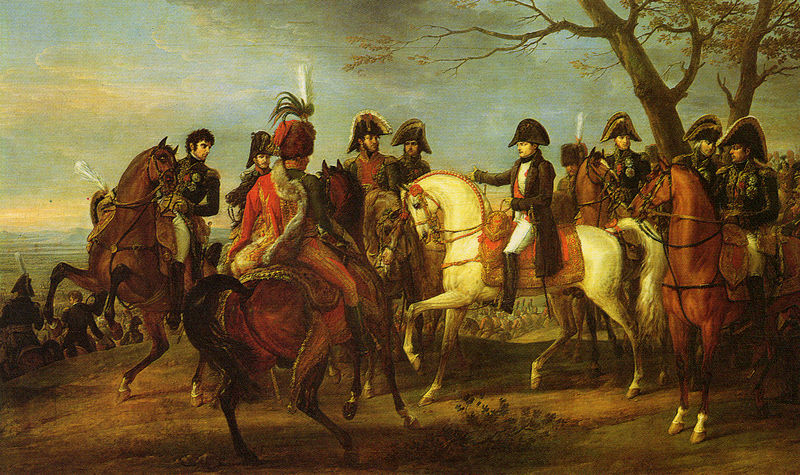
Titel: Napoleon donnant l'ordre avant la bataille d'Austerlitz. 2 decembre 1805, Napoleon gibt Anweisungen vor der Schlacht von Austerlitz
Künstler: Carle Vernet
Standort: Versailles
Institution: Musée National du Château de Versailles et de Trianon
Schlagwörter: baum, berg, blau, blätter, dunkel, gemälde, gruppe, himmel, kampf, laub, mann, schatten, umhang, weiß, wolken, bäume, gelb, grün, landschaft, menschen, ocker, äste, abend, bewegung, braun, frankreich, grau, hell, hut, hüte, licht, männer, paris, rücken, schwarz, szene, ölbild, gras, rot, tier, tiere, weg, wolke, beige, malerei, hose, federn, pelz, stehen, öl, ast, ebene, erde, ferne, gräser, halme, horizont, hügel, morgen, natur, weite, zweige, busch, sonne, boden, gold, mantel, realismus, pflanze, anhöhe, pferd, pferde, reiter, ausritt, federbusch, fell, hufe, ritt, sattel, schwanz, schweif, schärpe, zaumzeug, düster, naturalismus, rede, berge, sonnenlicht, herbst, romantik, franzosen, krieg, schlacht, historienbild, kaiser, soldaten, abendrot, abendstimmung, penis, gross, militär, säbel, uniform, uniformen, waffen, soldat, waffe, moskau, napoleon, degen, dreispitz, helm, koteletten, offizier, orden, stiefel, ritter, armee, heer, schimmel, hufen, kavalerie, kavallerie, ross, leder, begegnung, general, historienmalerei, zaunzeug, fernsicht, feldherr, lichtquelle, schweife, aufbruch, rösser, turban, generäle, chevaux, offiziere, abendlicht, aufbäumen, satteldecke, husaren, apparat, arbres, beratung, zeigegestus, bonaparte, kosaken, ungarn, bataille, schlachtengemälde, redegestus, sättel, feldmarschall, unterweisung, napoleon bonaparte, alliierte, champ de bataille, fedre, fuechse, militärgeschichte, schlachtplan, napoloen, kaiset